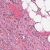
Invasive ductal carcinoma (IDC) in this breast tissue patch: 0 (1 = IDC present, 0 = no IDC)